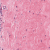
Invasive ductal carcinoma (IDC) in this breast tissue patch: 0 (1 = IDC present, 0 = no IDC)